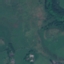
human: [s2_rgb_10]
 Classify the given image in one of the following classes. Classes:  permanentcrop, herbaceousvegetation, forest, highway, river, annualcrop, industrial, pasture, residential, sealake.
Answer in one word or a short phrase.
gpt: Pasture